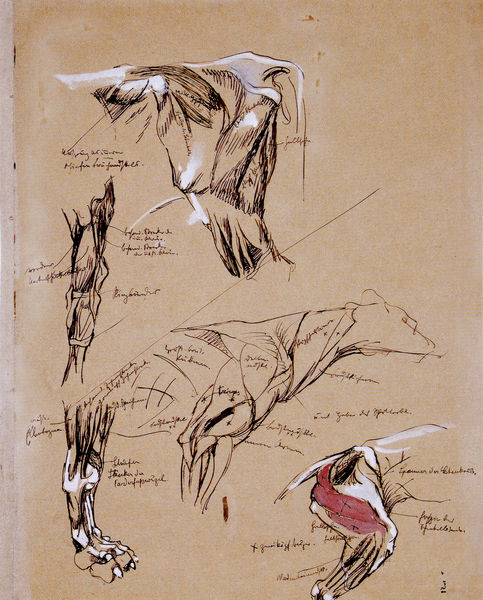
Titel: Anatomische Tierstudien
Künstler: Franz Marc
Standort: Halle
Institution: Kunstmuseum des Landes Sachsen-Anhalt
Schlagwörter: feder, flügel, fuß, hand, kopf, körper, vogel, weiß, wolf, braun, kreide, schwarz, skizze, zeichnung, hund, rot, tier, tiere, beige, alt, anatomie, arm, blatt, bein, schrift, papier, studie, farbe, grafik, graphik, kuh, rind, linien, muskeln, knie, knochen, katze, kohle, schraffur, text, wei0, beschriftung, krallen, medizin, entwurf, tinte, studien, pergament, pfote, skelett, windhund, hüfte, muskel, struktur, bänder, skizzen, forschung, bär, gelenk, beschreibung, raubkatze, muskulatur, bezeichnung, erklärung, tatze, sehne, federzeichnung, aufbau, latein, da vinci, leonardo da vinci, tiger, franz marc, marc, sehnen, biologie, höhung, anatomisch, knochenbau, krale, tierzeichnung, papie, wissenschaftlich, musel, gliedmassen, lianatomie, muske, fuuß